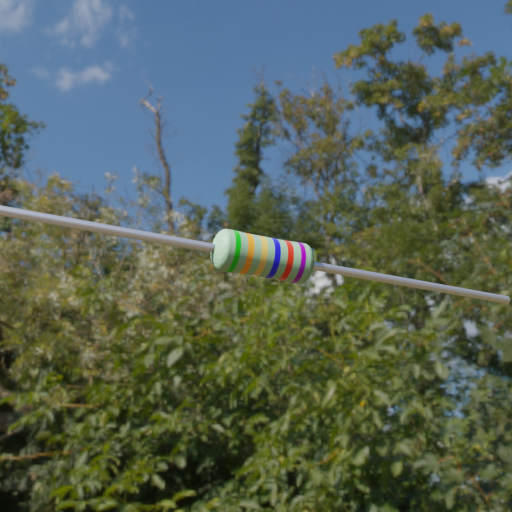
Resistor colour bands (in order): green, orange, gold, blue, red, violet